Aerial crown-view tile of a tropical tree (Barro Colorado Island, Panama), acquired 20250818:
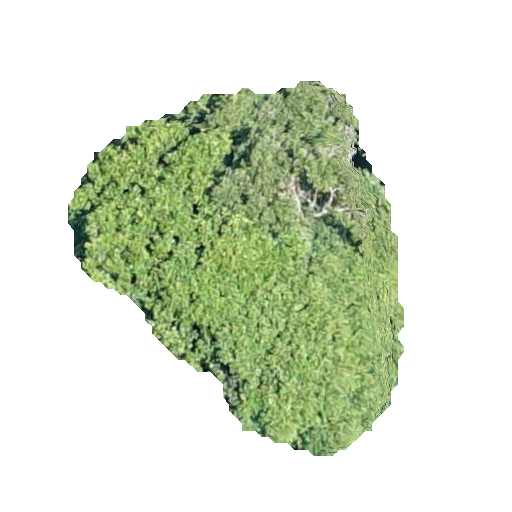
Species: Prioria copaifera
GBIF accepted scientific name: Prioria copaifera
Crown area: 121.974 m²